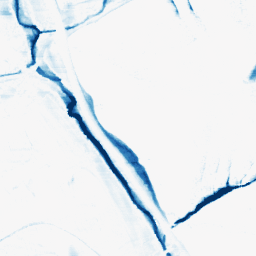
Category: morphological
Decomposition family: morphological_rect
Decomposition parameters: operation: closing
width: 20
height: 5
Upsampling method: bicubic
Upsampling parameters: scale: 4
Upsampling scale: 4